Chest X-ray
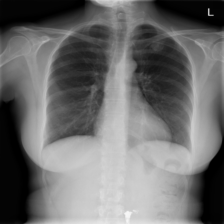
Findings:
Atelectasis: negative
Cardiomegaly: negative
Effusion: negative
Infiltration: negative
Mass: negative
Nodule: negative
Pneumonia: negative
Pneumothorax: positive
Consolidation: negative
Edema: negative
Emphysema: negative
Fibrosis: negative
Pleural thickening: negative
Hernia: negative